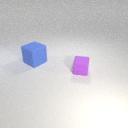
large blue rubber cube to the left of small purple rubber cube